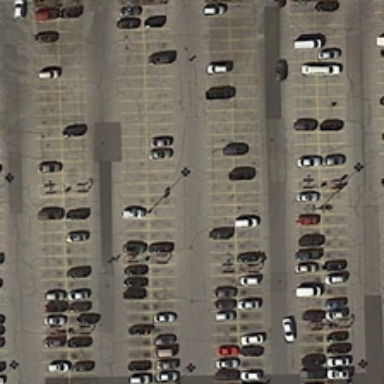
Many cars are parked in a parking lot .